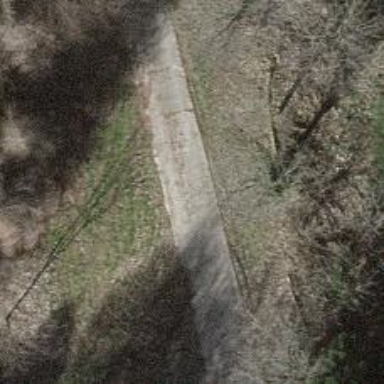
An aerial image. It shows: Well-maintained track road of grade 1.